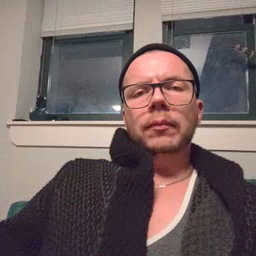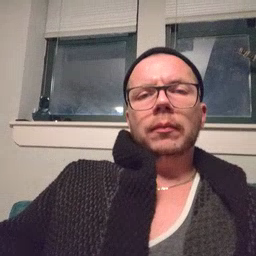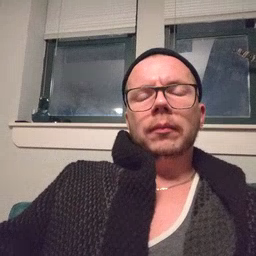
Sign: tongue